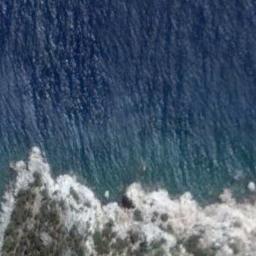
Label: beach